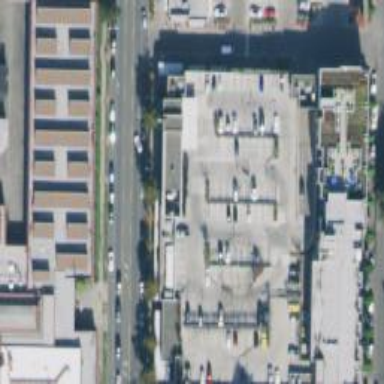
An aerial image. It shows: Rooftop parking area.